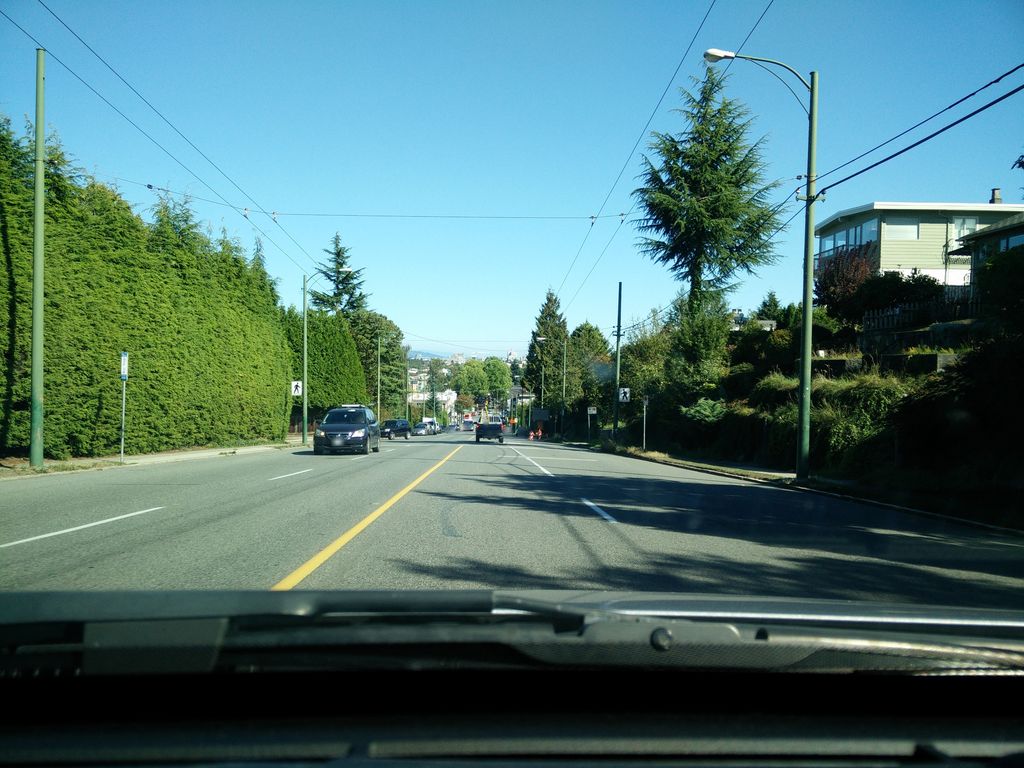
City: vancouver